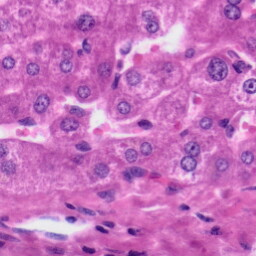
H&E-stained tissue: Liver